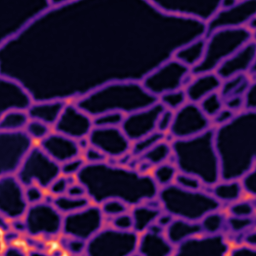
Label: Super-resolution ER image